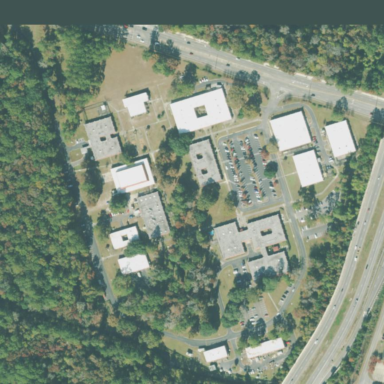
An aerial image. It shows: Healthcare facility identified as hospital.